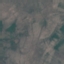
Label: HerbaceousVegetation